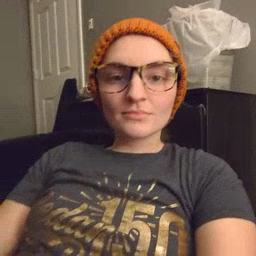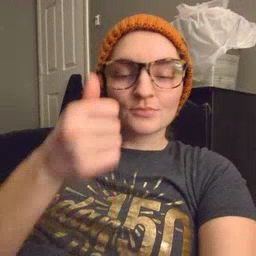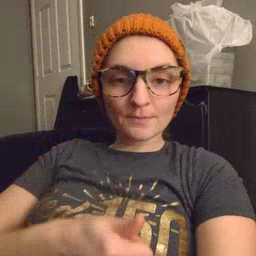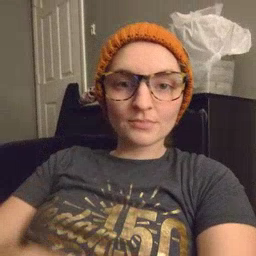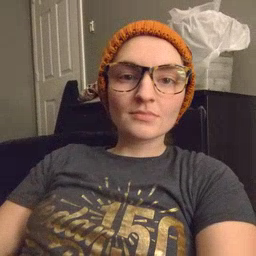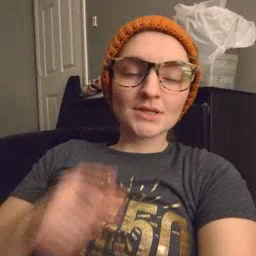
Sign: every